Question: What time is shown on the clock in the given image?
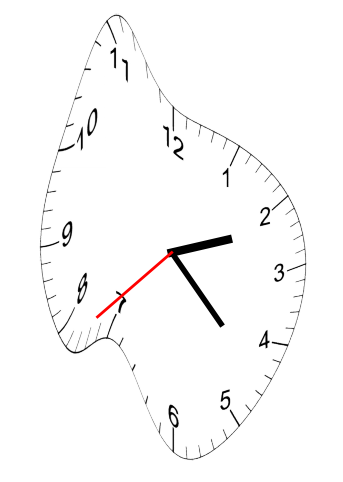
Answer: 02:22:38